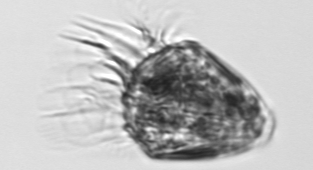
Label: Strombidium_morphotype1